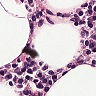
Metastatic tissue present: no